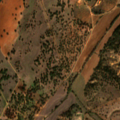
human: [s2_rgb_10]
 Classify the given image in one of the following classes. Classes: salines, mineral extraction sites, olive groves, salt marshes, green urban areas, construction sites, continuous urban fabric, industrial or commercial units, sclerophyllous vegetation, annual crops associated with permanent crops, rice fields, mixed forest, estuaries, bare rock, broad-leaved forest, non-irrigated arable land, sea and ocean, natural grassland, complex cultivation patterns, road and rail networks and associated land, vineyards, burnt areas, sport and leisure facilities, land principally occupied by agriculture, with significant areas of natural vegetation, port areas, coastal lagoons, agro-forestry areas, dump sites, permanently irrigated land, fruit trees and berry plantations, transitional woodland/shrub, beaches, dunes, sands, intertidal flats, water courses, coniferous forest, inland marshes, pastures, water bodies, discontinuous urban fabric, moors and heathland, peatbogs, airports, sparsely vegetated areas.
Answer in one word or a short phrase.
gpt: non-irrigated arable land, permanently irrigated land, olive groves, agro-forestry areas, broad-leaved forest